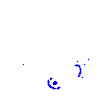
Particle: proton